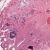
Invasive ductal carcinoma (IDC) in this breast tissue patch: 0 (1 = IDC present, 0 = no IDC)